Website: bh-photo
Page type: address-validator
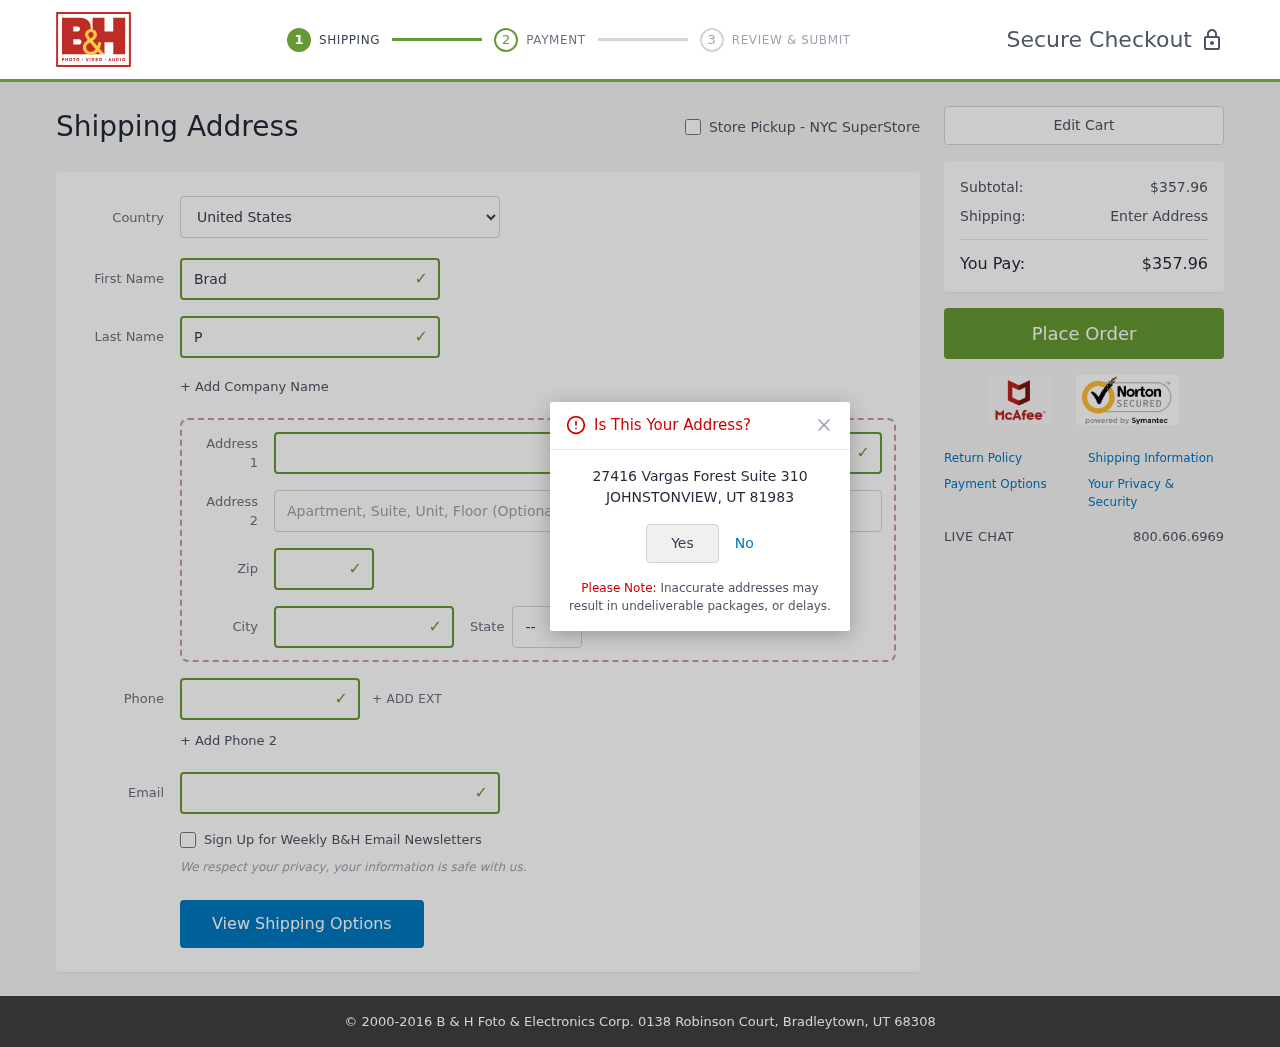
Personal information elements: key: PII_CITY
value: Johnstonview
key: PII_COUNTRY
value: United States
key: PII_EMAIL
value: brad_paul@gmail.com
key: PII_FIRSTNAME
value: Brad
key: PII_LASTNAME
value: Paul
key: PII_PHONE
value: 2783377131
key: PII_POSTCODE
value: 81983
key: PII_STATE_ABBR
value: UT
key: PII_STREET
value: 27416 Vargas Forest Suite 310
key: PII_CITY_CONFIRM
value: JOHNSTONVIEW
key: PII_POSTCODE_FULL
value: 81983
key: PII_POSTCODE_NUMERIC
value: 81983
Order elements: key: ORDER_SUBTOTAL
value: $357.96
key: ORDER_TOTAL
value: $357.96